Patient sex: M
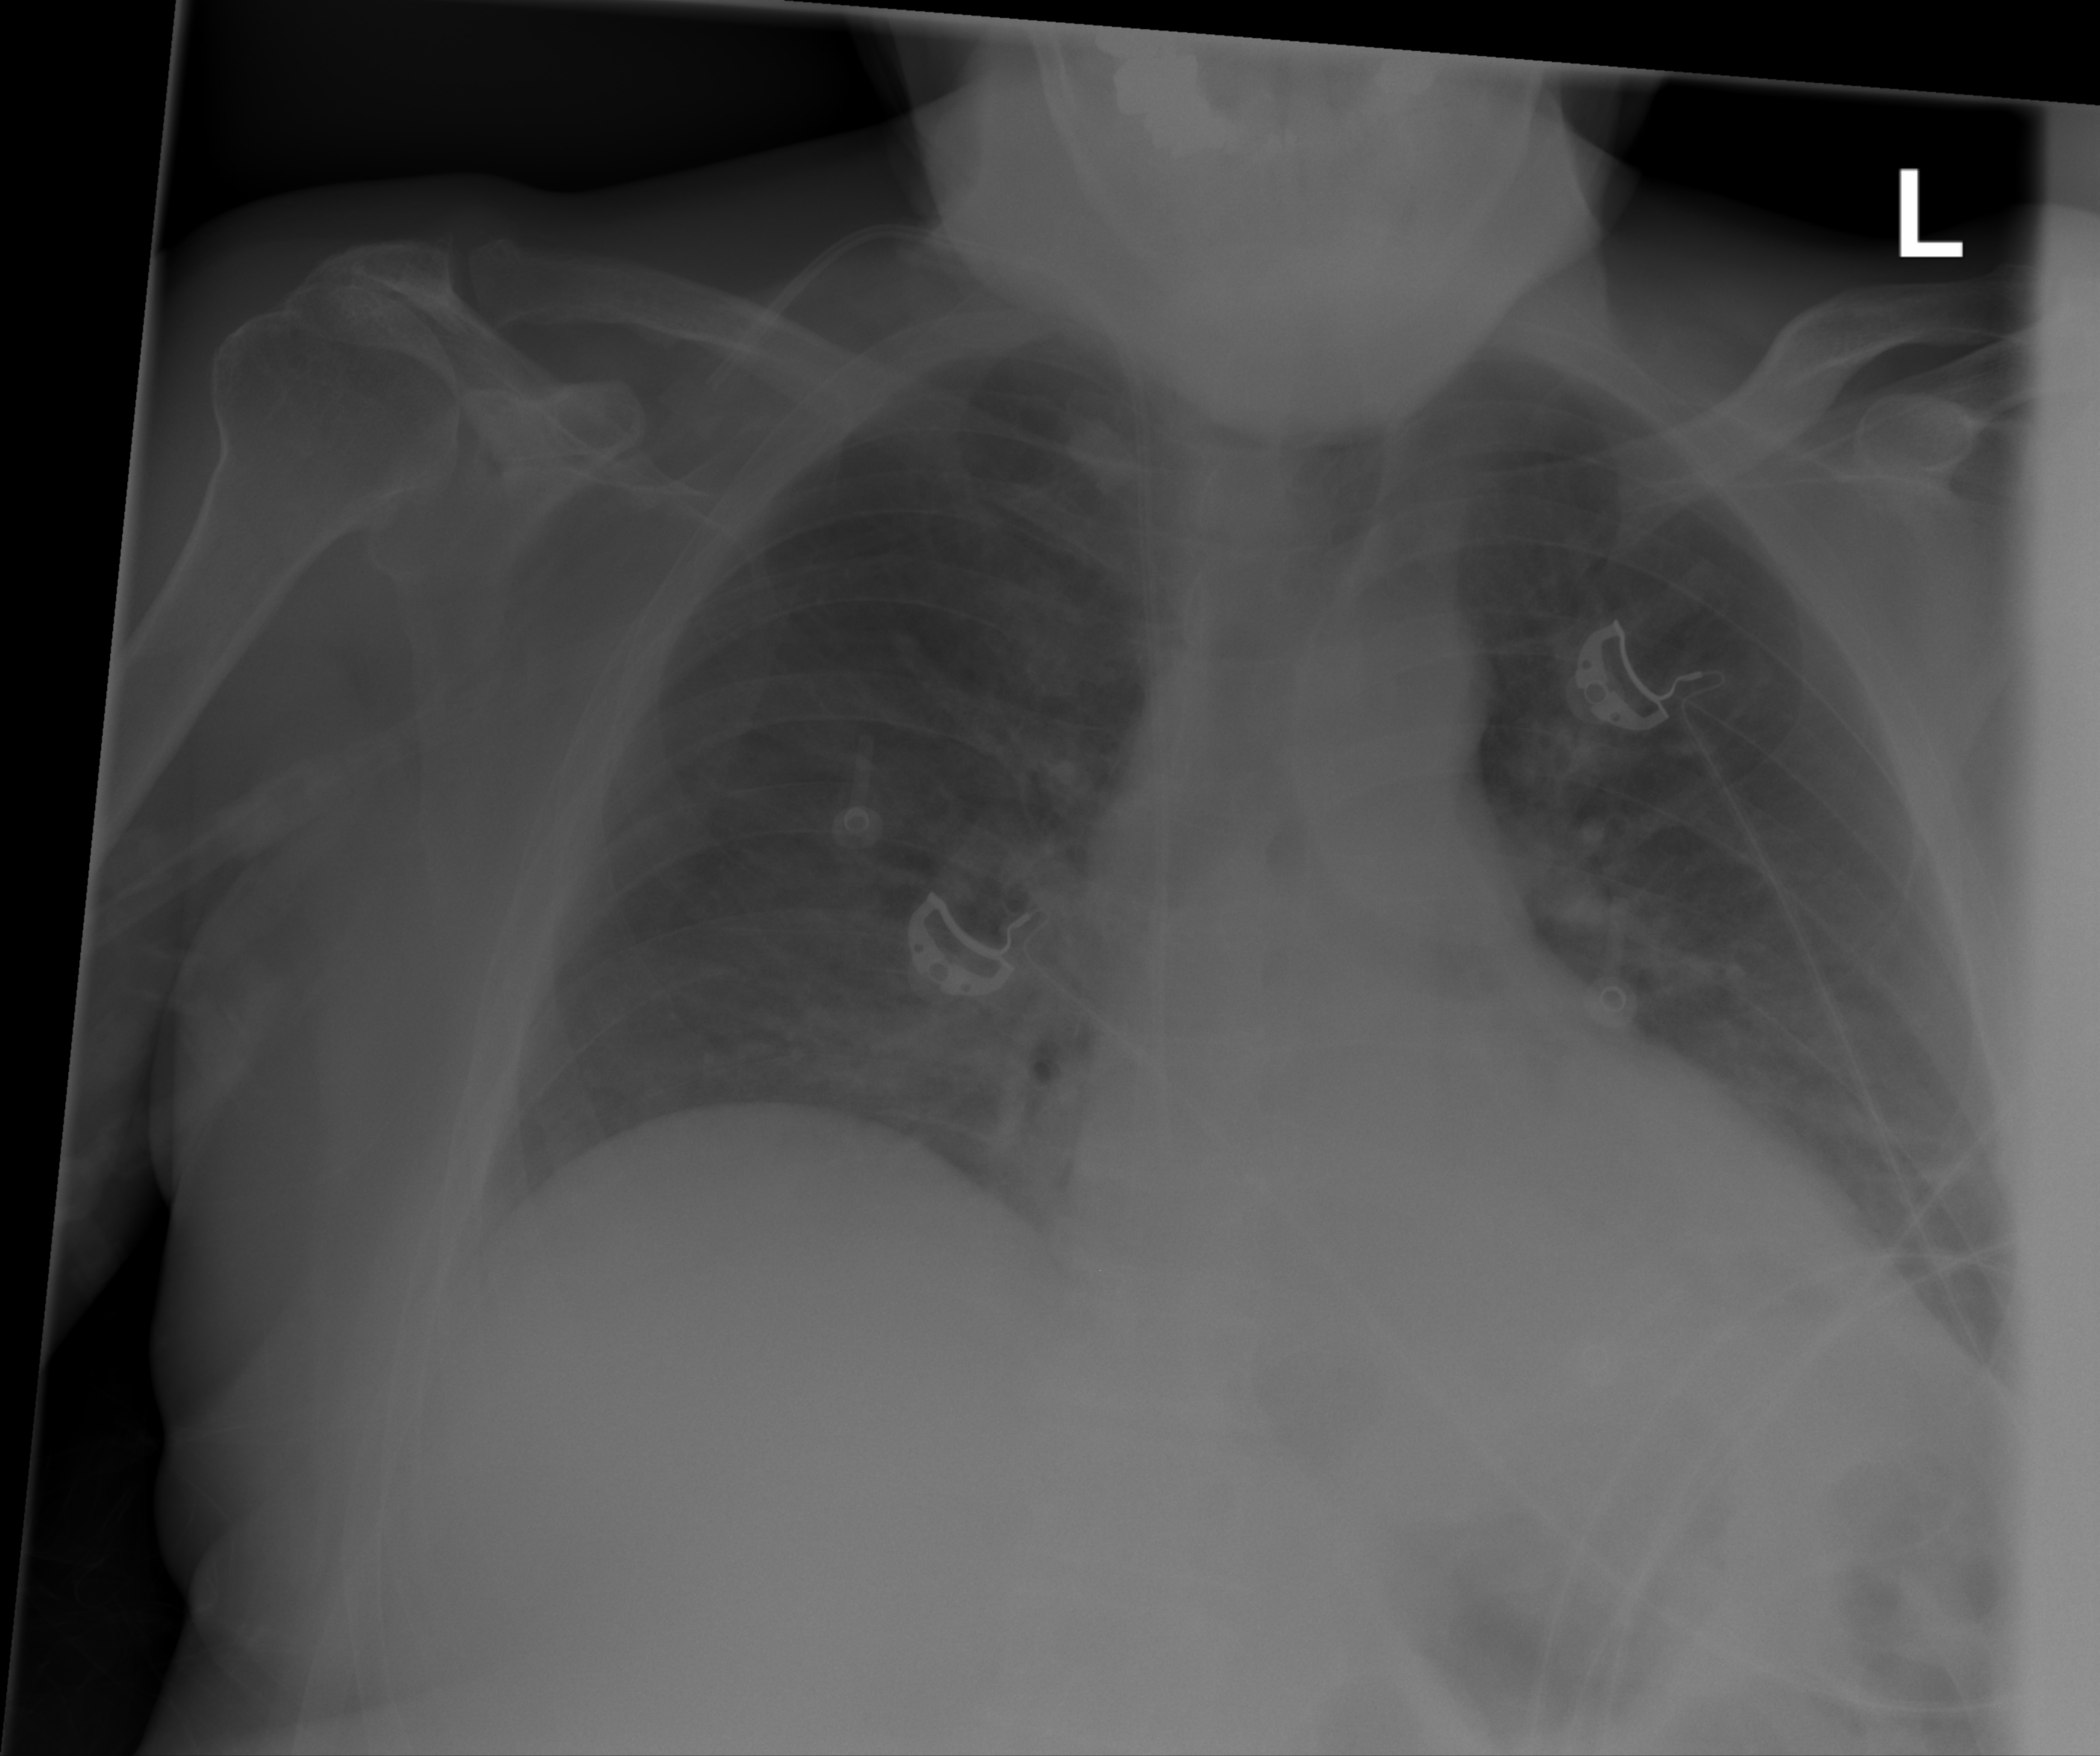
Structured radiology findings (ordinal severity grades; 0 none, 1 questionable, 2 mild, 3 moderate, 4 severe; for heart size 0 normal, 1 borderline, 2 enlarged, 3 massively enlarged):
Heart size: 1
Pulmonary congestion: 0
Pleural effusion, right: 1
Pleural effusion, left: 0
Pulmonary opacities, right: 2
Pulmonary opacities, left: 1
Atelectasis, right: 2
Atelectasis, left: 0